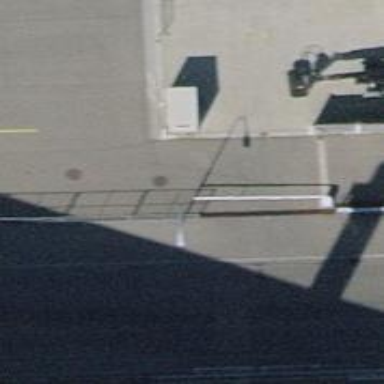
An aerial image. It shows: Lift gate barrier.